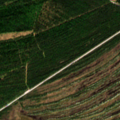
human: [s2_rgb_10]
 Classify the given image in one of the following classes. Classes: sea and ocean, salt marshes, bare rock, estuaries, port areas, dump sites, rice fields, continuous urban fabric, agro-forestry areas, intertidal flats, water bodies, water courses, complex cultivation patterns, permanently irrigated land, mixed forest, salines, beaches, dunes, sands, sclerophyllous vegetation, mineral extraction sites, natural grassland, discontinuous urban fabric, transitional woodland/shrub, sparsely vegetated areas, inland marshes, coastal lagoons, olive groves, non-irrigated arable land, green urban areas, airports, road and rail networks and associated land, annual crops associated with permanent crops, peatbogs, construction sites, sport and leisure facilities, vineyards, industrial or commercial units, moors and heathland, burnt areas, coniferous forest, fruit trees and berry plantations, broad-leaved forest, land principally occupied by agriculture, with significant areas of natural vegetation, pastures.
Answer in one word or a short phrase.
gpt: coniferous forest, mixed forest, transitional woodland/shrub, peatbogs